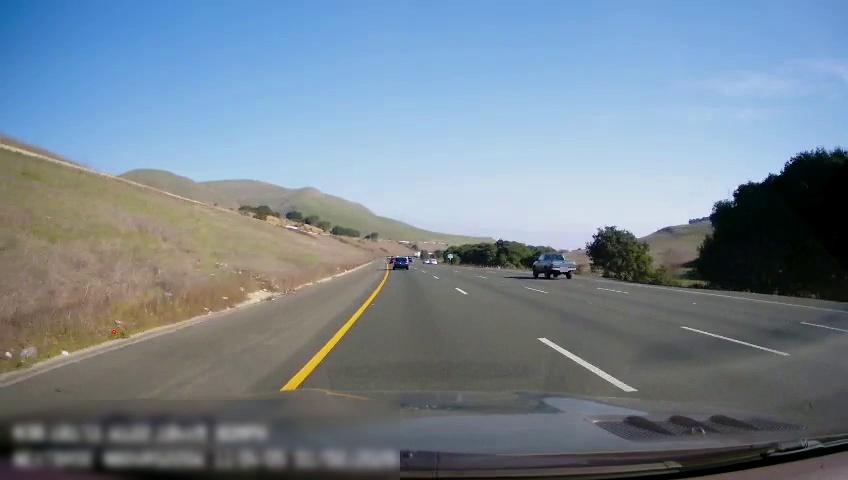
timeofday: Day
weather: Sunny
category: Drivable Space
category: Vehicles | Car
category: Vehicles | Truck
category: Lanes | Alternate Lane
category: Lanes | Alternate Lane
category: Lanes | Alternate Lane
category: Lanes | Current Lane
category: Lanes | Alternate Lane